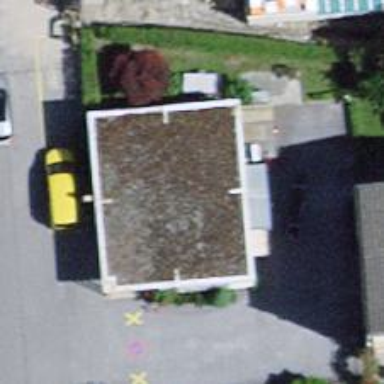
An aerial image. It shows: Post office.